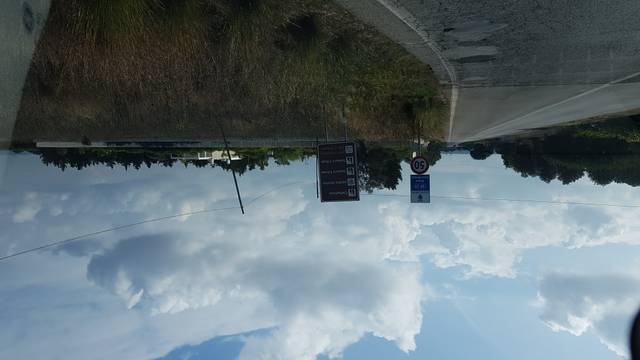
Region: Italy
Coordinates: 40.76, 17.659